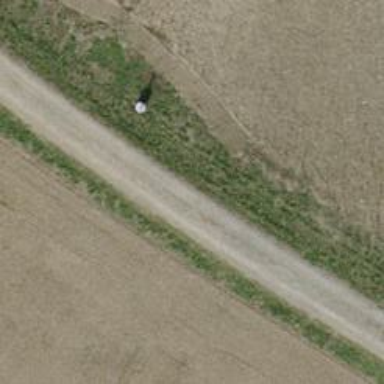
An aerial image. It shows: Compacted track road with grade3 tracktype.